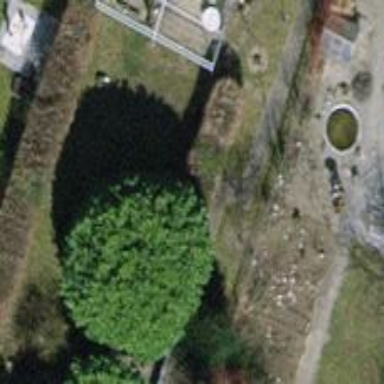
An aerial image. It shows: Single tag "natural: tree."